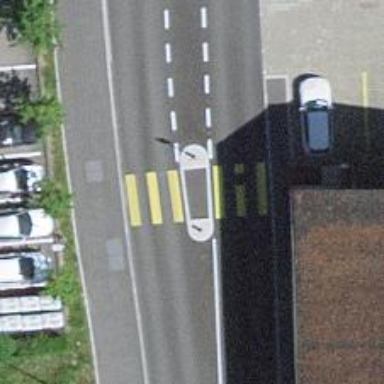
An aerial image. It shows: Uncontrolled zebra crossing with central island.